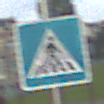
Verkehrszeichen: FussgaengerueberwegLinks
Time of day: MorningAfternoon
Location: Outdoor (Suburban)
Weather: PartlyCloudy
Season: NotSpecified
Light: Natural